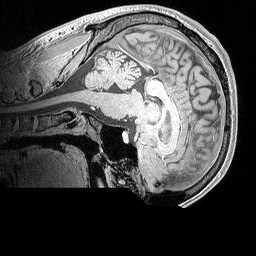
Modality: MP2RAGE
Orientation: sagittal
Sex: male
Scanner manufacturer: siemens
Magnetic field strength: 3 T
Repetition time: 5 s
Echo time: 0.00292 s